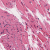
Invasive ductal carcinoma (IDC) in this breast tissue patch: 0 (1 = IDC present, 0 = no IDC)